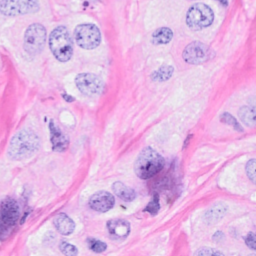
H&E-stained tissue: Breast